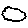
Label: cloud